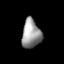
Tissue: lung
Cell type: Myeloid cells
Senescence score: 0.5878
Nuclear area (px): 529
Mean DAPI intensity: 152.206